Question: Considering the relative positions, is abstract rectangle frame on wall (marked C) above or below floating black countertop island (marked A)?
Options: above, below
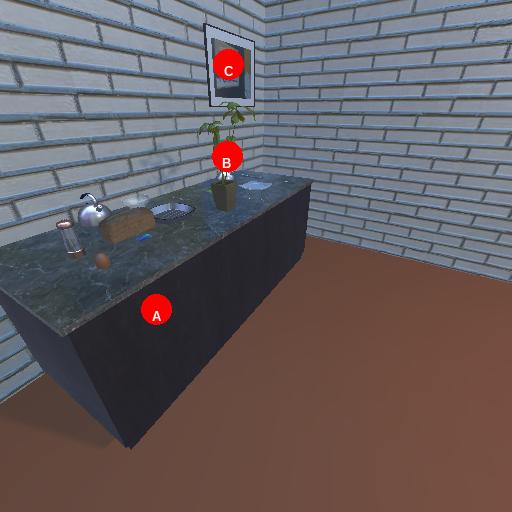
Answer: above